Question: I want to have a keyboard which has a Next,Previous and Done button on top of it.
I have seen that in many apps.
Especially where there are forms to be filled.

I want to achieve something similar to above keyboard
How can I get that?
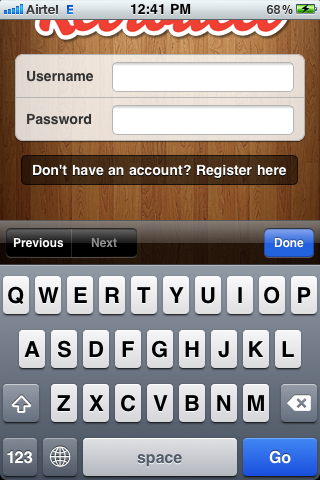
Answer: You'll find the answer on <URL>.
I checked the iOS Library and the <URL> of a UITextField is exactly what you're looking for !
Hope this helps !